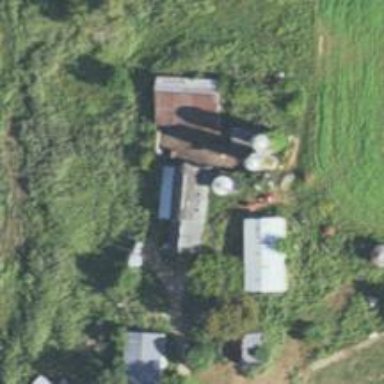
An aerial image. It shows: Silo.